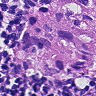
Metastatic tissue present: yes